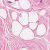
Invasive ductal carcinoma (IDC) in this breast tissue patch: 0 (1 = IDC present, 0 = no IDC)